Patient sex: M
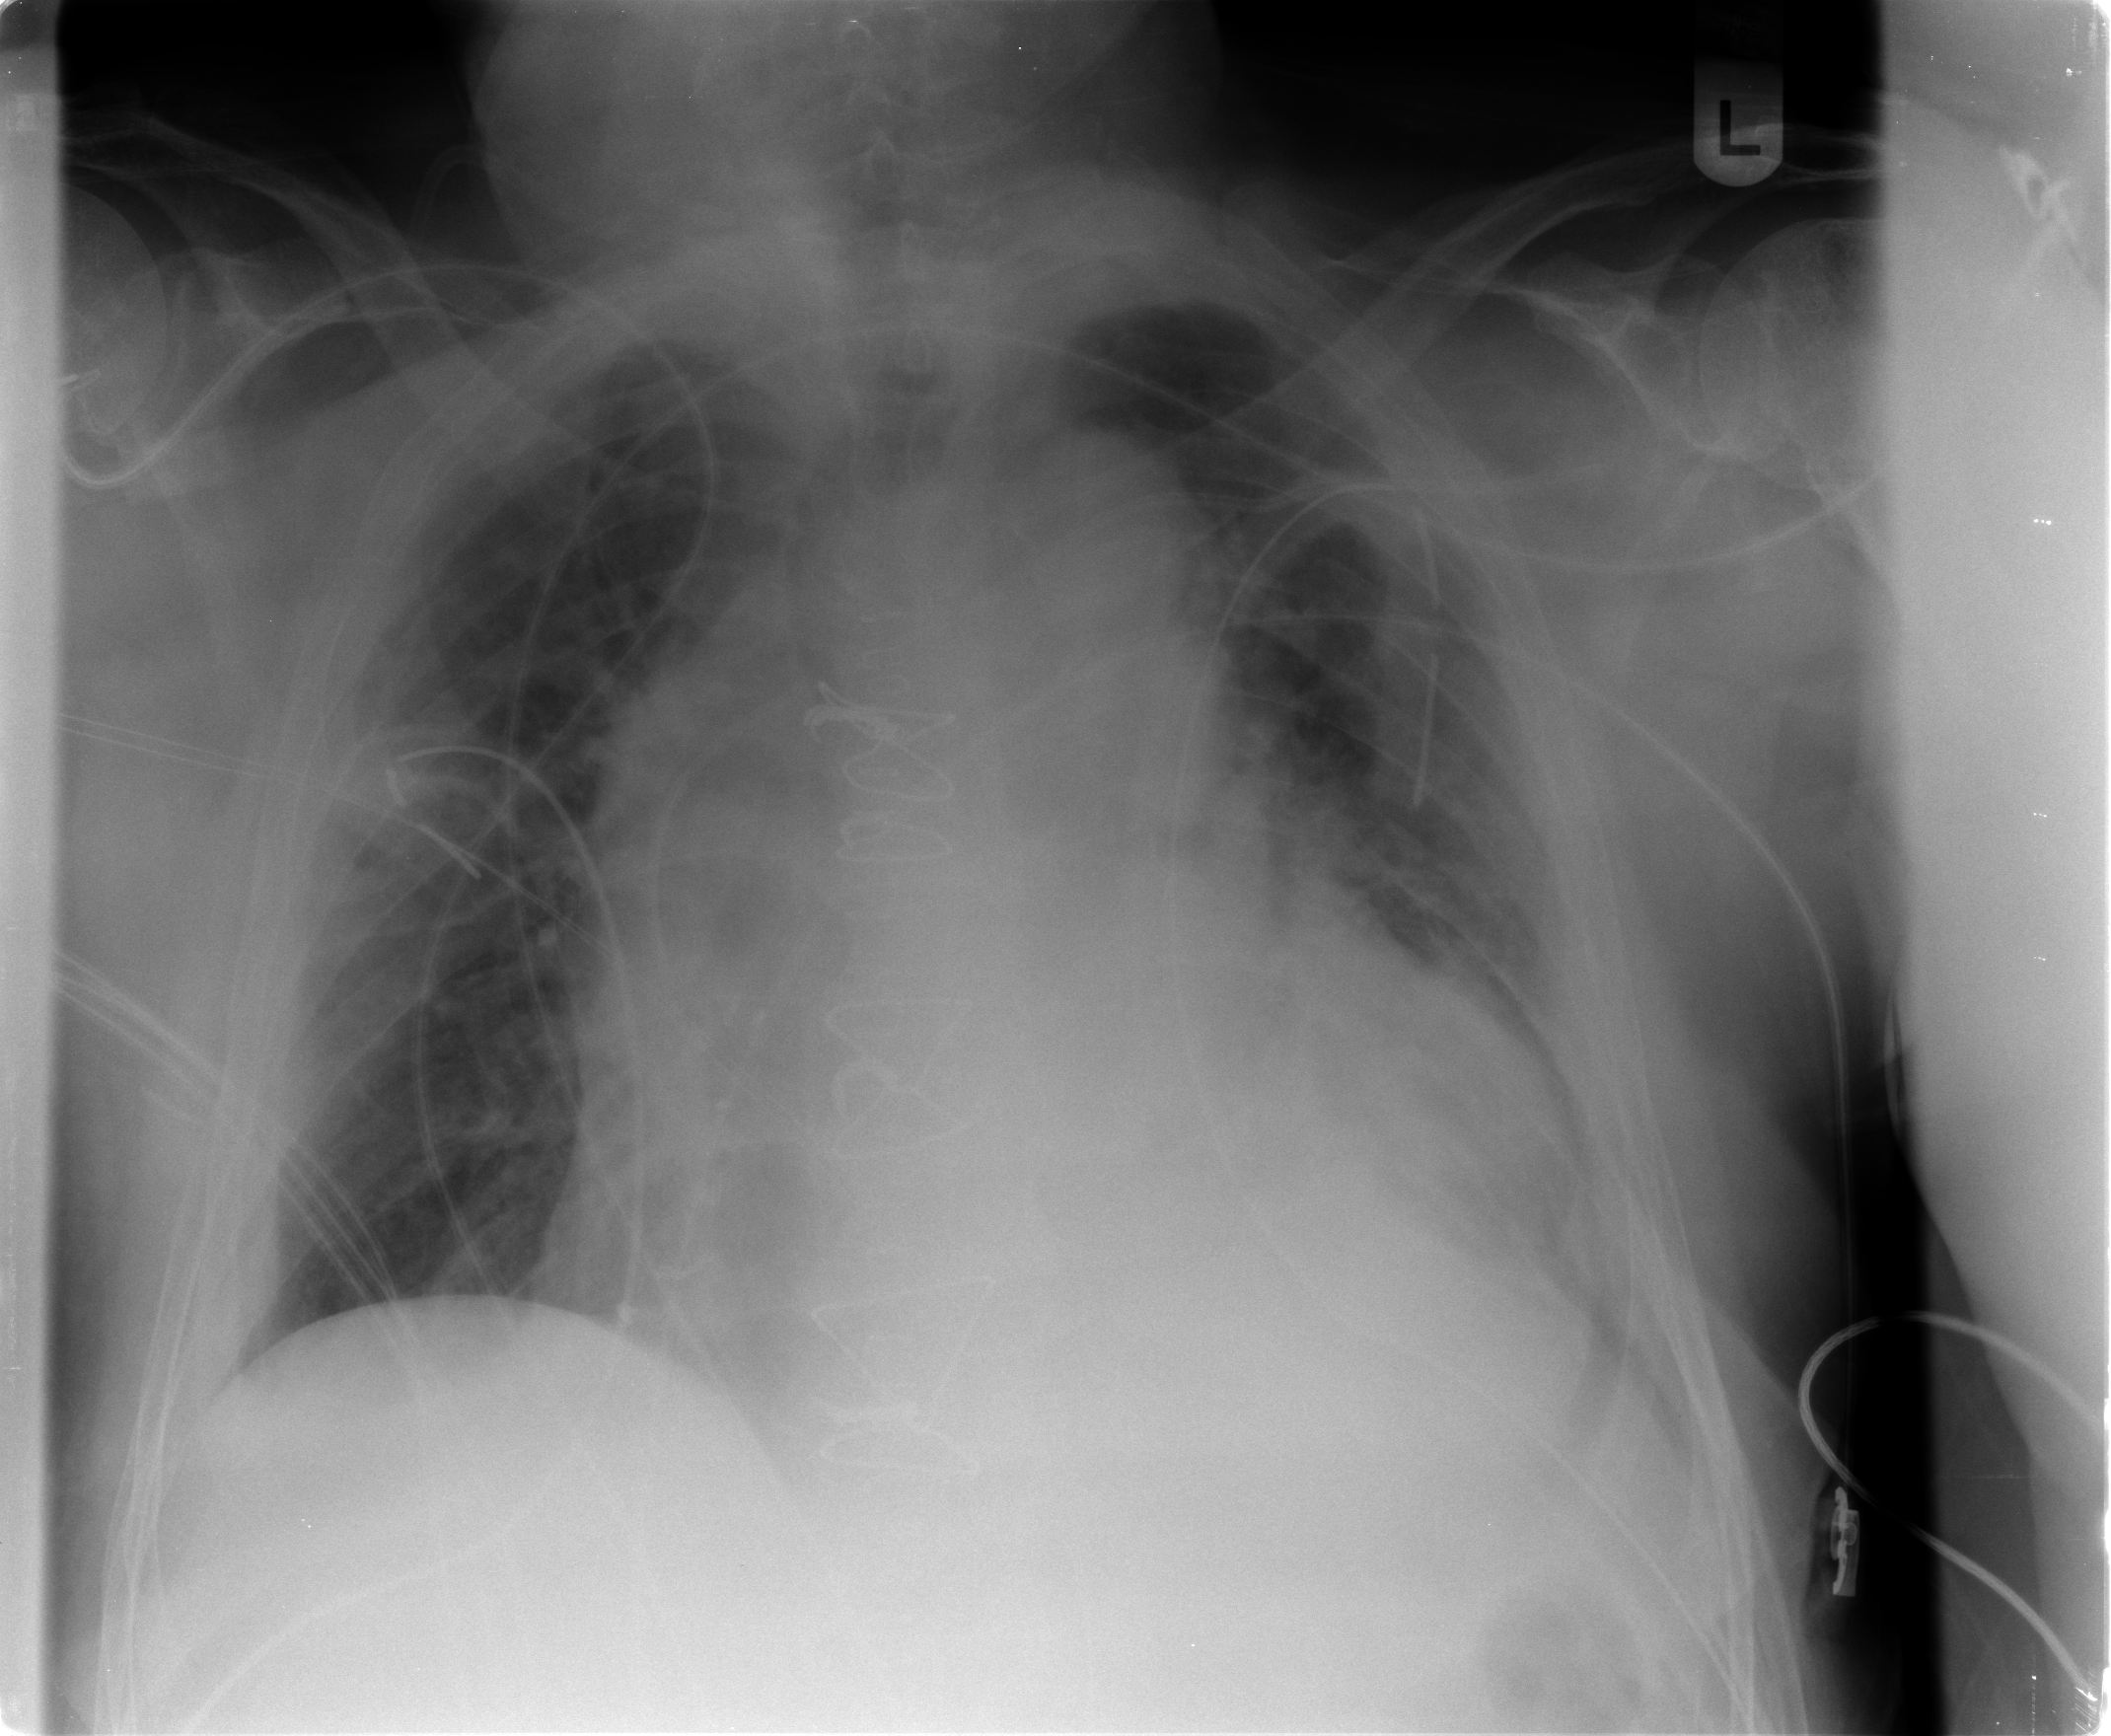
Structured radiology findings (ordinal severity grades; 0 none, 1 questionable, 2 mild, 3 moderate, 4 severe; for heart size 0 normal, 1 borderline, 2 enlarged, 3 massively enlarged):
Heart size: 3
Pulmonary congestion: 2
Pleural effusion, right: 2
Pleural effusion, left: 2
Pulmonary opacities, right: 0
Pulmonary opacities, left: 2
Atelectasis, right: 2
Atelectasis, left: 3